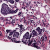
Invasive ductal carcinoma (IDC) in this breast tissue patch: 1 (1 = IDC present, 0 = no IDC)